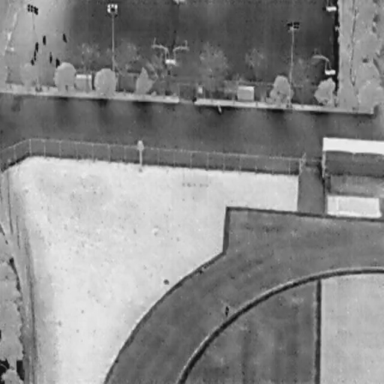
There are nine People in the infrared image.